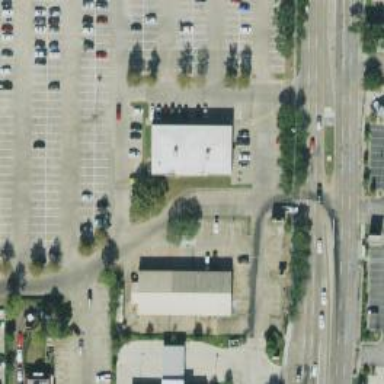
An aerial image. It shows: Parking space is available.